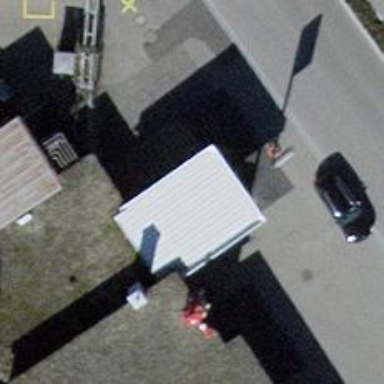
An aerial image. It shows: Fuel station.